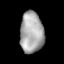
Tissue: skin
Cell type: Epithelial cells
Senescence score: 0.1939
Nuclear area (px): 940
Mean DAPI intensity: 168.482